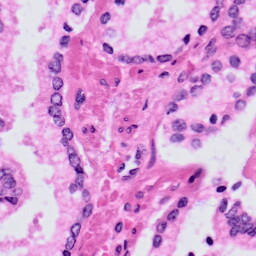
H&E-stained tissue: Prostate